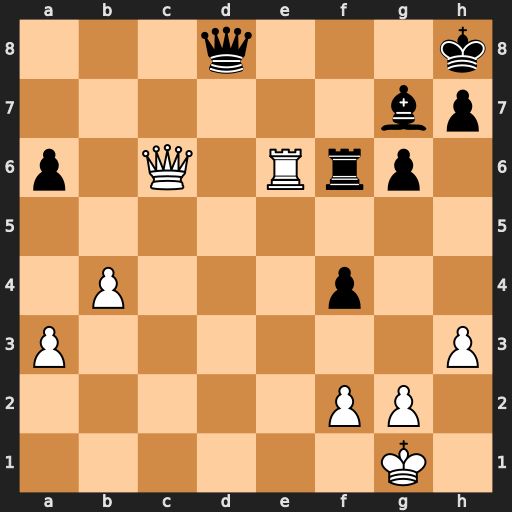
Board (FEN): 3q3k/6bp/p1Q1Rrp1/8/1P3p2/P6P/5PP1/6K1
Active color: w
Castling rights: -
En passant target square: -
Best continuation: Re8+ Bf8 Rxd8 Rxc6 Rxf8+